Interaction volume radius: 5 \u00c5
Interaction volume height: 40 \u00c5
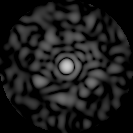
Disorder parameter: 0.848